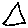
Label: triangle